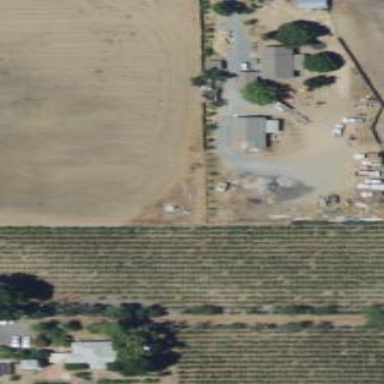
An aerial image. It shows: Vineyard where grapes are grown.